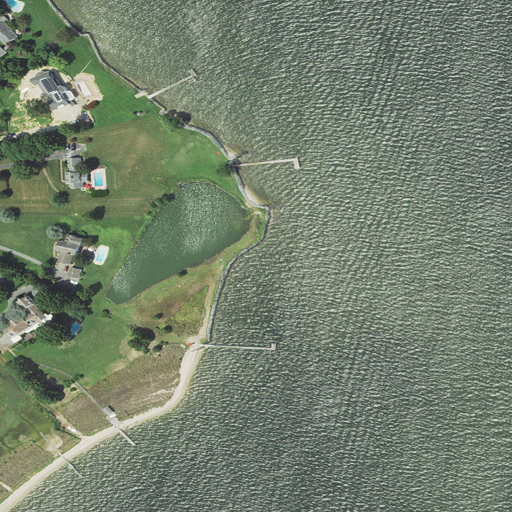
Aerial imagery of cape in Maryland named Deepwater Point containing open water, open development, herbaceous wetlands, low intensity development, medium intensity development, shrub, barren land, and woody wetlands